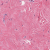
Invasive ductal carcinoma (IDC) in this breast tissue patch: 0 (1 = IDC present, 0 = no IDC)